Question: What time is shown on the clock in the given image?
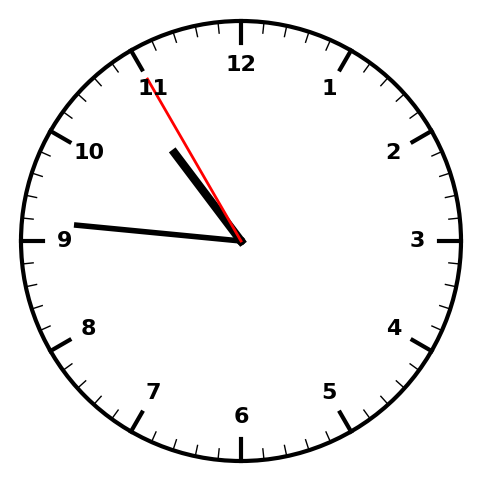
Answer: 10:45:55